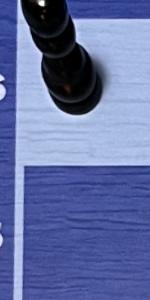
Label: Empty